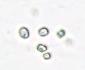
Label: Phaeocystis